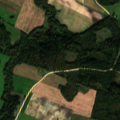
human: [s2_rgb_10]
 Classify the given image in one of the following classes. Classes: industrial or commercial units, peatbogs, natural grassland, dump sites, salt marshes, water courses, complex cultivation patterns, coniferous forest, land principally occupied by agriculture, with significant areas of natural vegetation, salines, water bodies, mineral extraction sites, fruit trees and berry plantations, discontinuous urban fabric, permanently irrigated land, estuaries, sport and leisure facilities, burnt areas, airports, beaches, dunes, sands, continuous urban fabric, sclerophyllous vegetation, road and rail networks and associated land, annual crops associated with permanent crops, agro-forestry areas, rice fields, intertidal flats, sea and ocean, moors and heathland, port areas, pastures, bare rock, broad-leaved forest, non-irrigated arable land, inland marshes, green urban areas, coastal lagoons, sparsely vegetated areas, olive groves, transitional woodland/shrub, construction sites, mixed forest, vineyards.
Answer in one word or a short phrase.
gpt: non-irrigated arable land, pastures, land principally occupied by agriculture, with significant areas of natural vegetation, broad-leaved forest, coniferous forest, mixed forest, transitional woodland/shrub